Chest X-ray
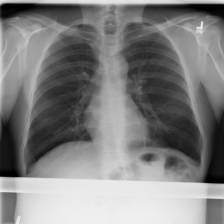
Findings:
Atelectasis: negative
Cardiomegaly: negative
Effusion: negative
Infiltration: negative
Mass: negative
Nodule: negative
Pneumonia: negative
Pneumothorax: negative
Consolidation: negative
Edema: negative
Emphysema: negative
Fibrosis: negative
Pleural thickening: negative
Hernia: negative